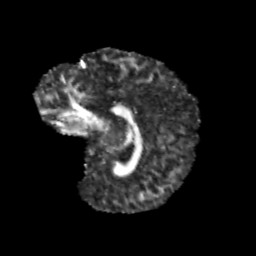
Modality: FA
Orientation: sagittal
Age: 9
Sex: male
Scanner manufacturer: siemens
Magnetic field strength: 3 T
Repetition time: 3.8 s
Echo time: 0.07 s